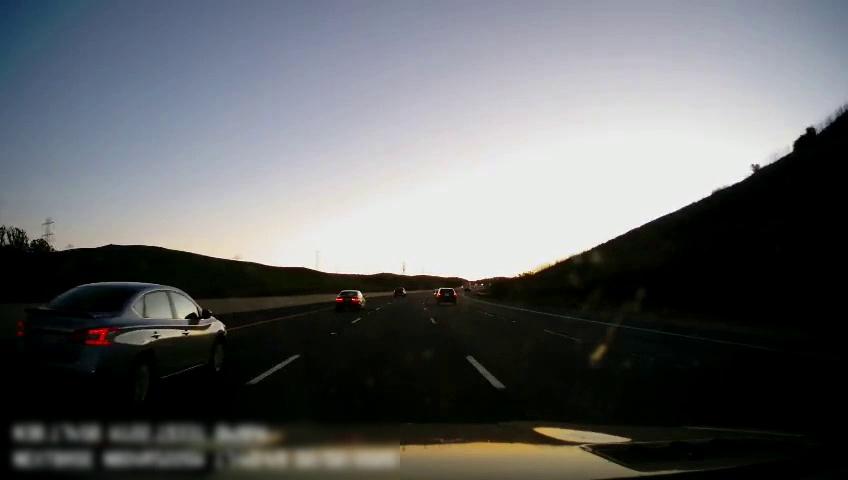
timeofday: Day
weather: Sunny
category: Drivable Space
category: Vehicles | Car
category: Vehicles | Car
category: Vehicles | SUV
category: Vehicles | SUV
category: Lanes | Alternate Lane
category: Lanes | Current Lane
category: Lanes | Current Lane
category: Lanes | Alternate Lane
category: Lanes | Alternate Lane